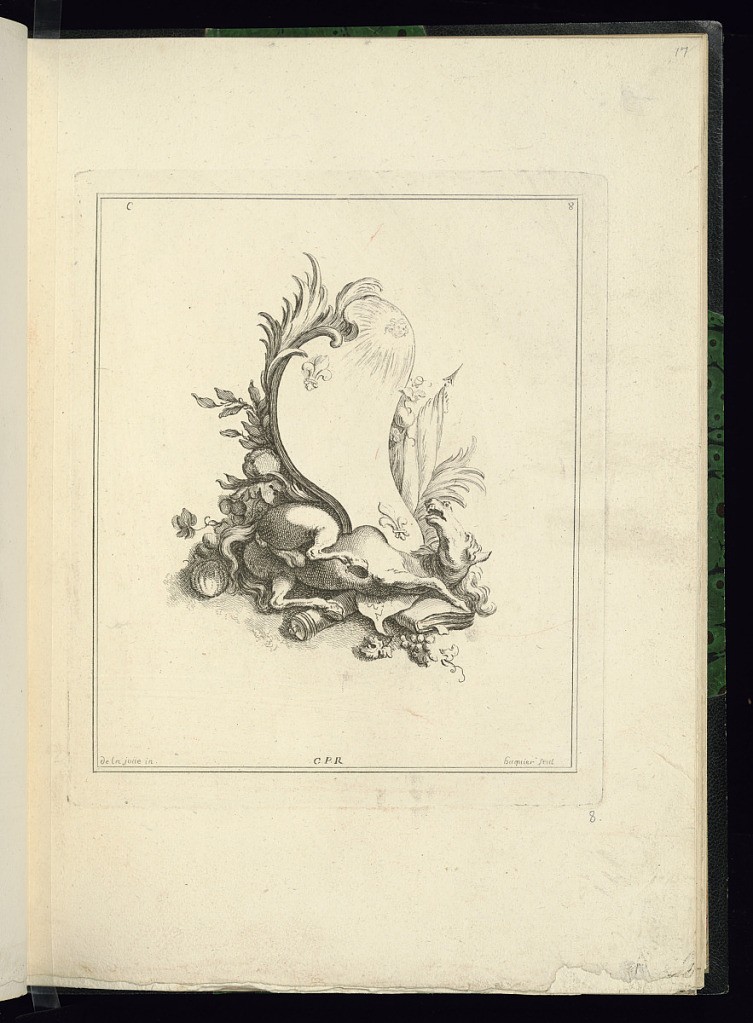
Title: Design for a Cartouche Evoking War
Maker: Jacques de Lajoüe, French, 1687–1761
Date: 1740
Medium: Engraving on white laid paper
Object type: Print
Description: Cartouche, elongated and asymmetrical, decorated with two fleurs-de-lis and the sun, a partially unfurled flag, a horse on its back, and fruits and leaves.